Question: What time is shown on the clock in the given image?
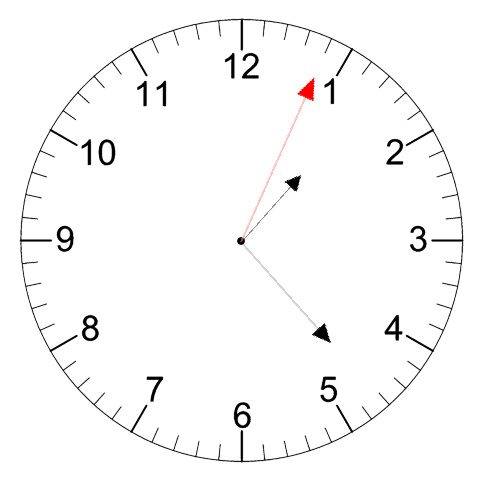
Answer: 01:23:04